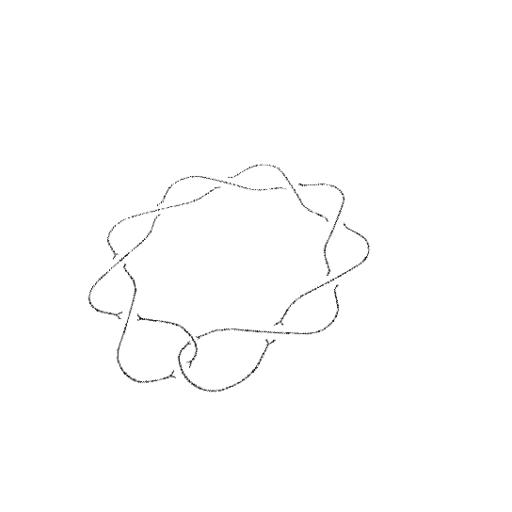
Crossing number: 10